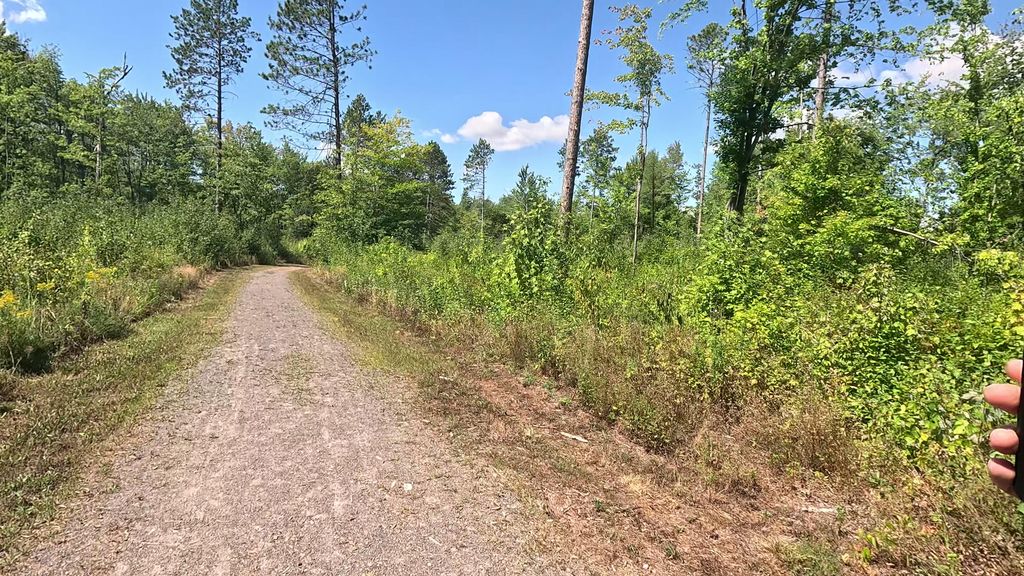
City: ottawa-gatineau